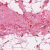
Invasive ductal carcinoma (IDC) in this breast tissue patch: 0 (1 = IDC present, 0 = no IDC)